Aerial crown-view tile of a tropical tree (Barro Colorado Island, Panama), acquired 20240813:
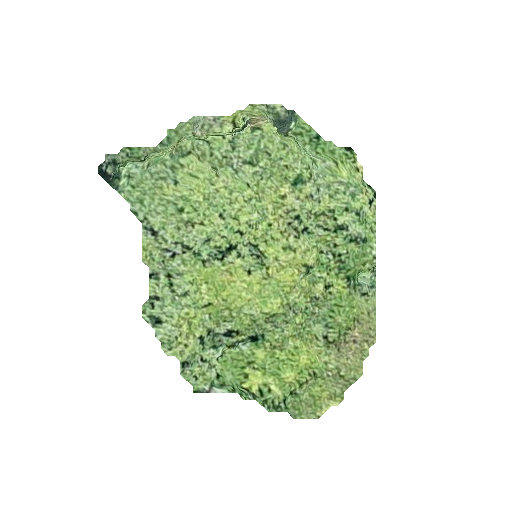
Species: Hieronyma alchorneoides
GBIF accepted scientific name: Hieronyma alchorneoides
Crown area: 93.111 m²